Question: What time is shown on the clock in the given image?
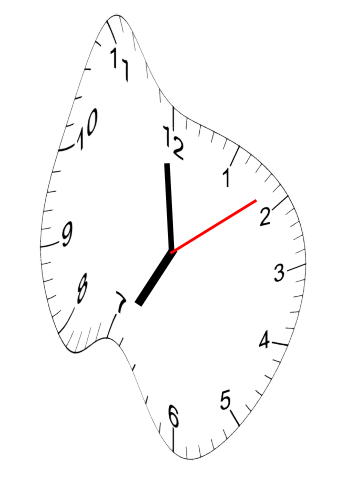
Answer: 06:59:09